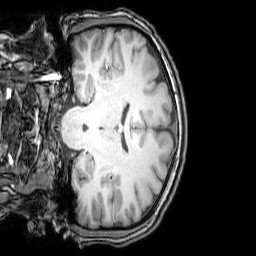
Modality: T1w
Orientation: coronal
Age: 26
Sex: female
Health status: healthy
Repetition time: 0.081 s
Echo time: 0.037 s